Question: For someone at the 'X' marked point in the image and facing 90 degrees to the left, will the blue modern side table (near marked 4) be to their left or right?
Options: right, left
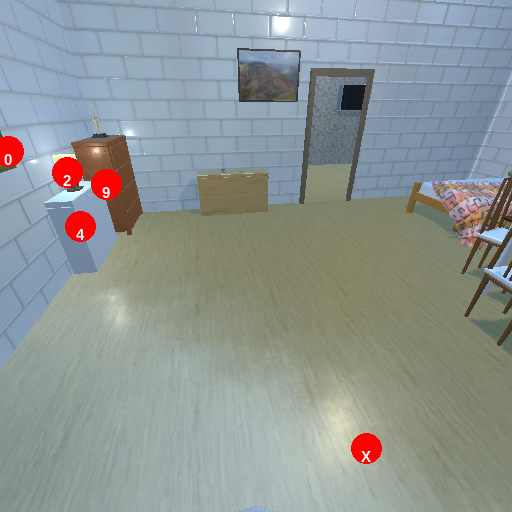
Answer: right